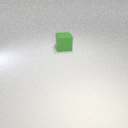
large green rubber cube